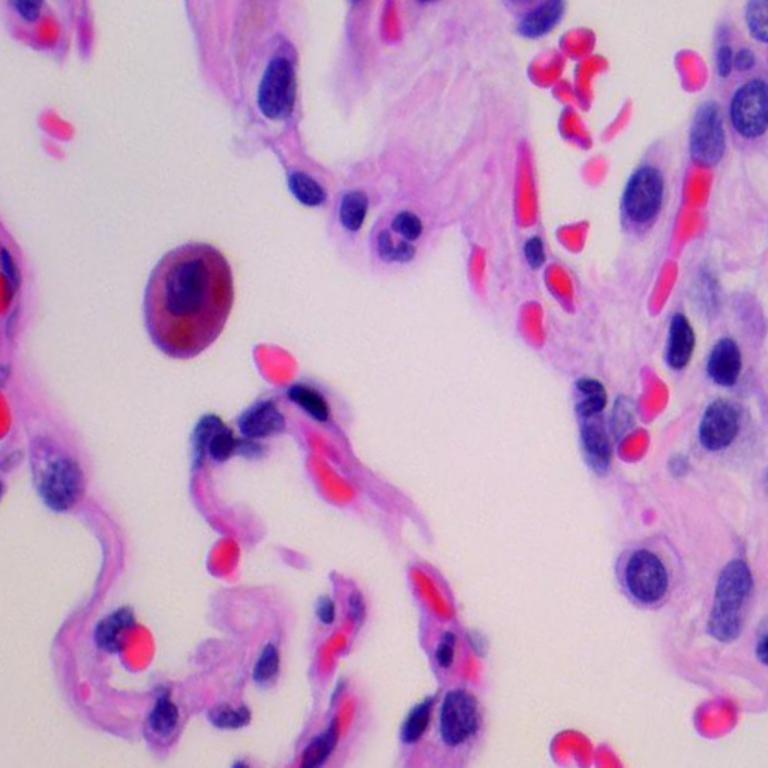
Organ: lung
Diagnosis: benign